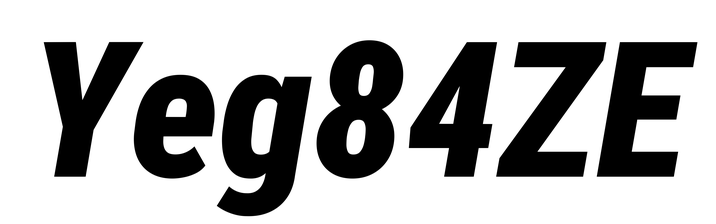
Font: Roboto-Italic_Condensed_Black_Italic